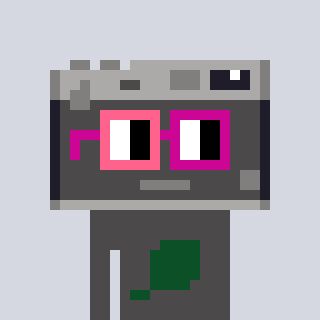
a pixel art character with square pink and red glasses, a camera-shaped head and a grayscale-colored body on a cool background